Question: I have the following sheet:

As you can see, there are two groups of data. One group is in 'A' and 'B' and the group which should be checked against the first group group is in 'D' and 'E'
Now I want to check each value in the second group against all the values in the first group.
I tried to use '=VLOOKUP(D2:E2;$A$2:$B$10;2;FALSE)' but that only gives me '#Value' and no boolean back.
I really appreciate your answer on this problem!!!
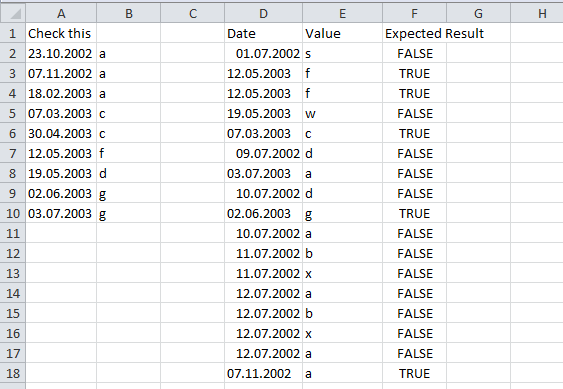
Answer: You can use the following formula in F2:
'''
=NOT(ISERROR(MATCH(D2&E2,$A$2:$A$10&$B$2:$B$10,0)))
'''
Enter the formula with --. When you enter it this way, Excel knows that it is an . This means that it'll perform the inner operations (the '&') and return an array for each parameter - i.e. '$A$2:$A$10&$B$2:$B$10' will become '('23.10.2002a', '07.11.2002a', ...)'* - which will then be matched against 'D2&E2', i.e. '01.07.2002f'. Note that this process is quite calculation intense, as the array gets re-calculated for every cell in column F.
Alternatively, you can simple use this formula (entered as a normal formula):
'''
=COUNTIFS($A:$A,D2,$B:$B,E2)
'''
This should be much more efficient - but only works in Excel 2007+.
*Excel will convert the date 07.11.2002 to a number, i.e. A2&B2 will result in '37567a', not '07.11.2002a'